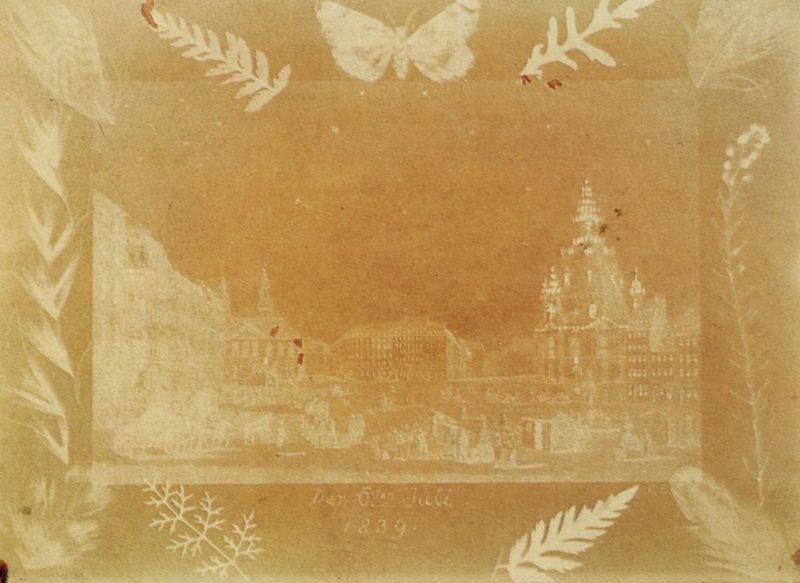
Titel: Ansicht des marktes von Dresden
Künstler: Johann Carl Enslen
Standort: Lübeck
Institution: Museum für Kunst und Kulturgeschichte
Schlagwörter: blätter, feder, schatten, weiß, gelb, landschaft, menschen, ocker, stadt, blume, blumen, braun, fenster, orange, blick, gebäude, haus, schloss, tier, beige, architektur, federn, mensch, rahmen, signatur, gräser, häuser, zweige, kirche, blatt, pflanze, pflanzen, turm, schrift, ansicht, fassade, vedute, datierung, abstrakt, dächer, grafik, kutsche, markt, platz, silhouette, sepia, kuppel, inschrift, datum, jaune, farn, platte, foto, fotografie, panorama, photographie, stadtansicht, belichtung, burg, palast, dom, zweig, druck, druckgrafik, blanc, text, topografie, kunst, schmetterling, rathaus, kathedrale, kollage, photo, negativ, marktplatz, insekt, gerahmt, dresden, abzug, gravure, lumière, ombre, nature, paysage, abdruck, wandbehang, trockenblumen, falter, motte, vegetal, sakralbau, autriche, juli, ville, allemand, basilika, claire, frauenkirche, petersdom, stadtbild, farne, elbe, cathedrale, eglise, chateau, palais, papier, gelbstich, daguerrotypie, plume, allemagne, feuilles, plante, röntgen, getrocknet, impression, papillon, marche, daguerotypie, belichtet, man ray, feuille, glasplatte, immeuble, plantes, lichtdruck, contours, negatif, ostdeutschland, pflanzenteile, röntgenbild, schmetteling, heliogravüre, urbain, blé, batiment, batiments, place, 1839, botanique, inschritt, schafgabe, xixe, architechture, fougere, végétaux, negative, chateau\, avoine, gebäude häuser, empeinte, juillet, frauenplan